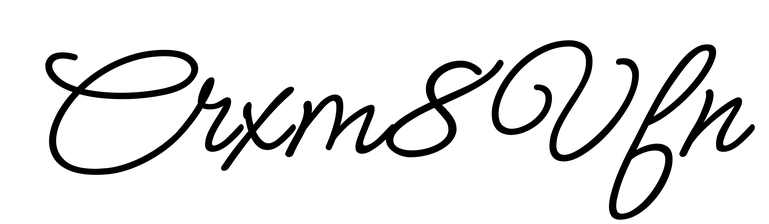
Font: MeowScript-Regular